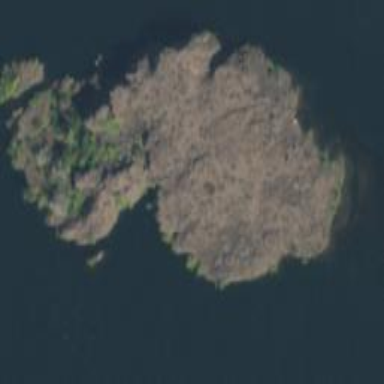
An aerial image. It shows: Island in natural setting.